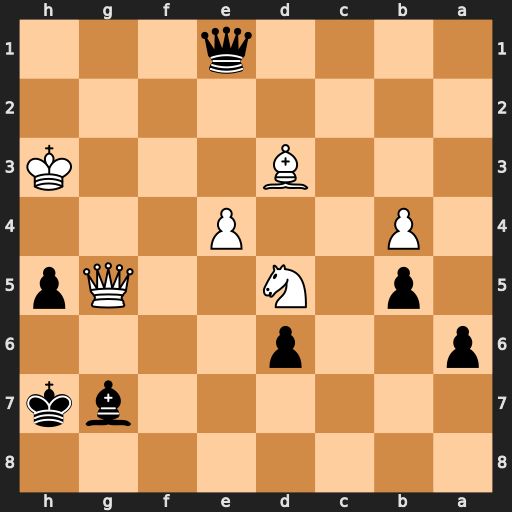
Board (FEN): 8/6bk/p2p4/1p1N2Qp/1P2P3/3B3K/8/4q3
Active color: b
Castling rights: -
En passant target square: -
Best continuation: Qh1+ Kg3 Qg1+ Kf3 Qxg5